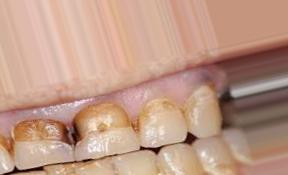
Condition: Tooth Discoloration